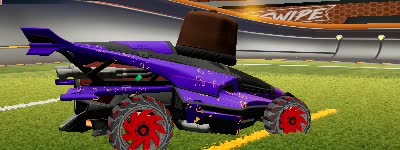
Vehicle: aftershock